Question: This may sound stupid but here I go (there's no silly question after all, right?): I'm working on a JAVA Maven module with IntelliJ IDEA and the code completion feature works fine suggesting classes from both my module and the JDK.
However, the code completion feature does not seem to be aware of classes coming from Maven dependencies my module depends on.
For instance, my module depends on Maven dependencies such as .
The code completion popup does not suggest classes such as .
Here's my code completion configuration:

What am I missing?
Thanks in advance.
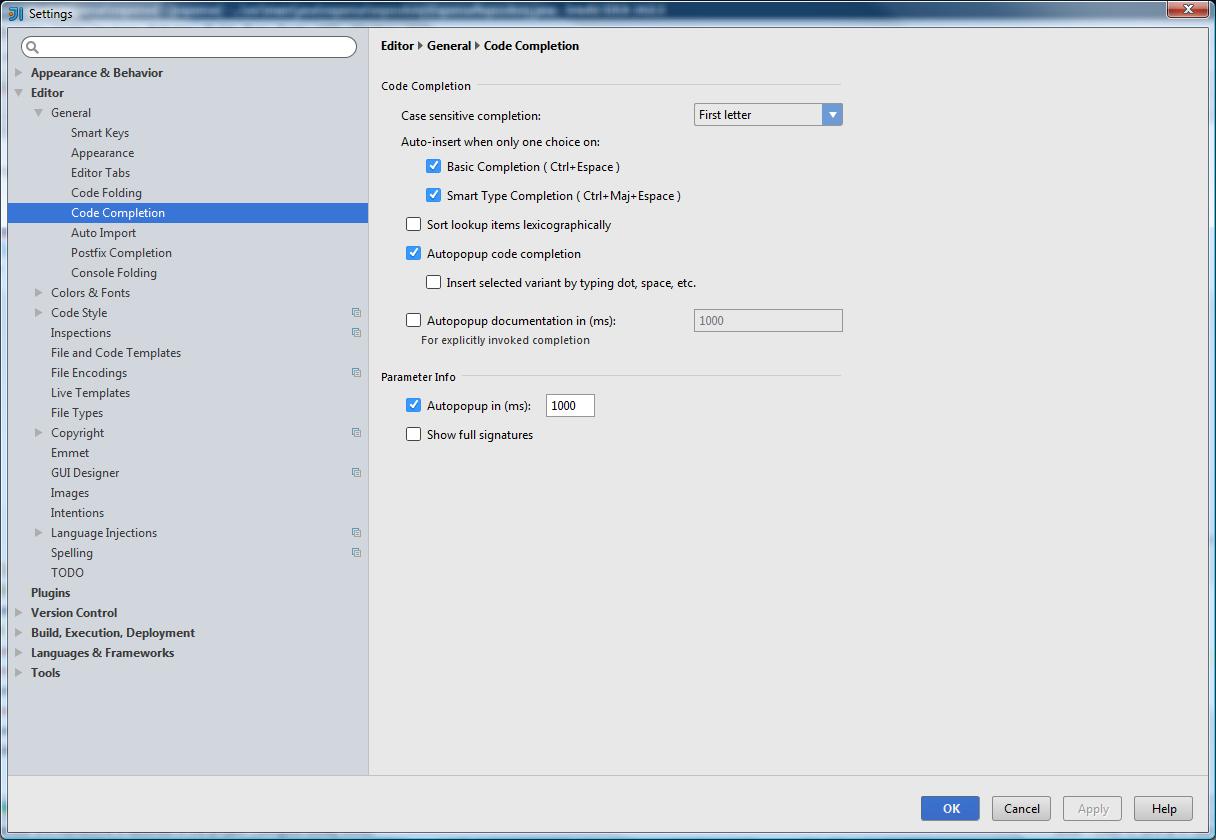
Answer: Found the solution:
1. Clicked on File > Invalide caches/restart
2. Chose Invalidate and Restart
3. After restarting IntelliJ rebuild indexes from scratch and code completion works like a charm.